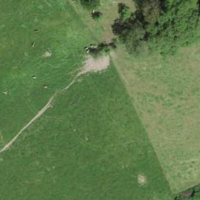
EUNIS habitat code: 52
Species observed at this site:
Falco peregrinus